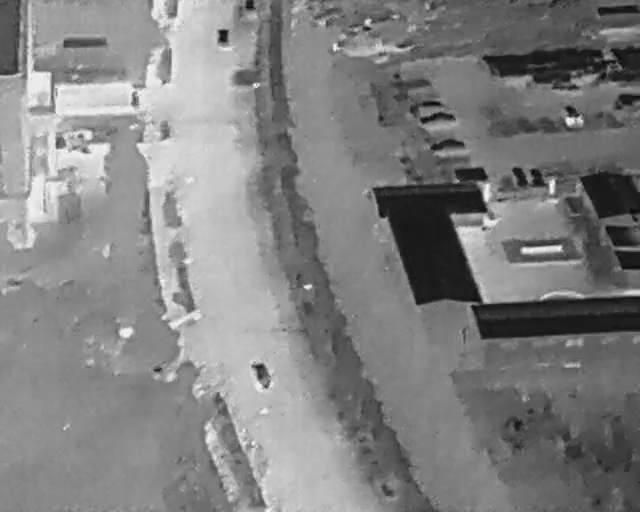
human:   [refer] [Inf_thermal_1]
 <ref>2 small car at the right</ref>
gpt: <box>[[79, 33, 82, 35, 166], [82, 33, 85, 35, 168]]</box>

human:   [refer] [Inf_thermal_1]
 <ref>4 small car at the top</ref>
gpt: <box>[[33, 6, 36, 8, 2], [66, 17, 67, 23, 2], [67, 19, 69, 26, 2], [68, 25, 70, 31, 2]]</box>

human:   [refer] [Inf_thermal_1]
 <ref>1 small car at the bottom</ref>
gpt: <box>[[38, 71, 43, 74, 165]]</box>